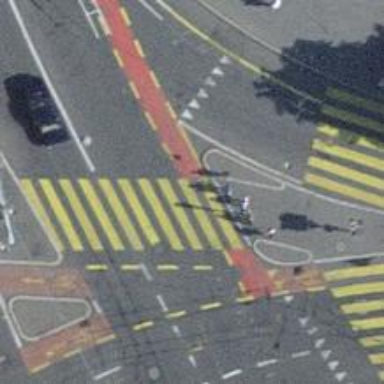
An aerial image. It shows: Traffic signal crossing.